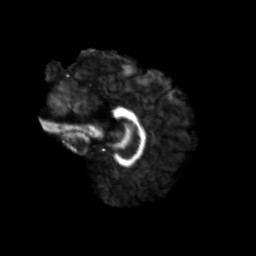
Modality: FA
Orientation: sagittal
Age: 24
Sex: male
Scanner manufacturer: siemens
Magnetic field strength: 3 T
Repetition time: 3.5 s
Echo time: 0.125 s